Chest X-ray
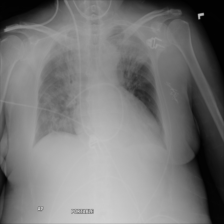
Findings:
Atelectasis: negative
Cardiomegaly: negative
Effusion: negative
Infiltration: negative
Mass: negative
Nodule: negative
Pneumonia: negative
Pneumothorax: negative
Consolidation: negative
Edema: negative
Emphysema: negative
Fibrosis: negative
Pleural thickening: negative
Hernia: negative